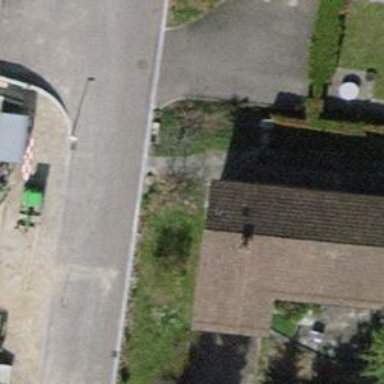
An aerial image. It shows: Hedge acting as barrier.